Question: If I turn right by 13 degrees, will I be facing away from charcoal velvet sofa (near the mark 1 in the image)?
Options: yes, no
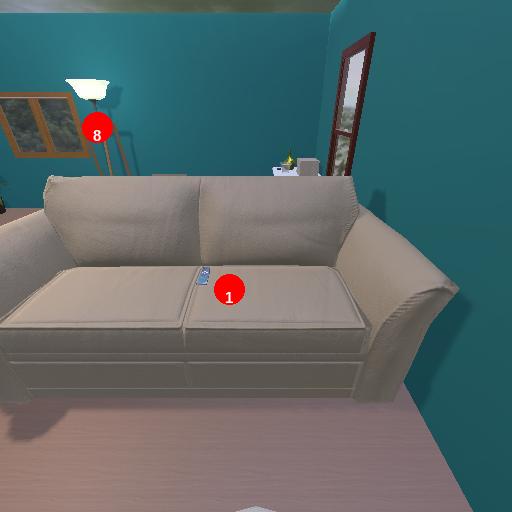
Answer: yes